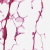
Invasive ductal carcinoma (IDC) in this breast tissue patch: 0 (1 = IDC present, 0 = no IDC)